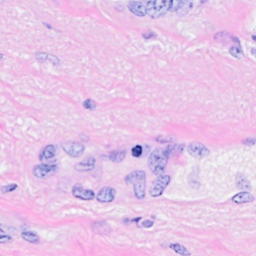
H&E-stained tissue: Breast